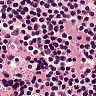
Metastatic tissue present: no